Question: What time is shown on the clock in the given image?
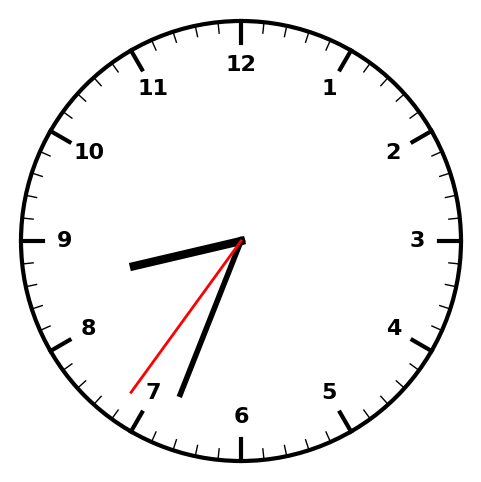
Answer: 08:33:36